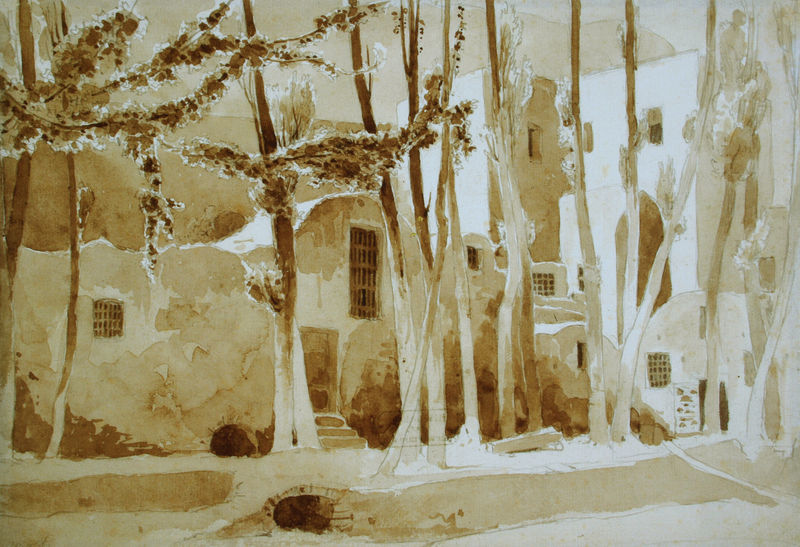
Titel: Bäume und Häuser
Künstler: Carl Blechen
Standort: Berlin
Institution: Akademie der Künste, Kunstsammlung
Schlagwörter: baum, berg, blätter, gemälde, himmel, laub, schatten, weiß, aquarell, baumstämme, bäume, fluss, gelb, landschaft, ocker, stadt, äste, braun, fenster, hell, licht, skizze, straße, tür, zeichnung, dach, gebäude, haus, rasen, weg, beige, malerei, wand, blass, stein, bild, ast, bach, häuser, stamm, zweige, gitter, kanal, sonne, boden, wald, ruhe, fassaden, süden, berge, creme, leere, mauer, kahl, pause, sepia, kuppel, stämme, treppe, treppen, aufgang, stufe, stufen, bögen, eingang, keller, laviert, tusche, wasserfarben, orient, torbogen, plastisch, loch, radierung, bordstein, tinte, löcher, spitzbogen, eintönig, tonig, griechenland, tunnel, fesnter, stiegen, abfluss, abwasser, siesta, uss, bbaum, locj, steufen, me, hfg